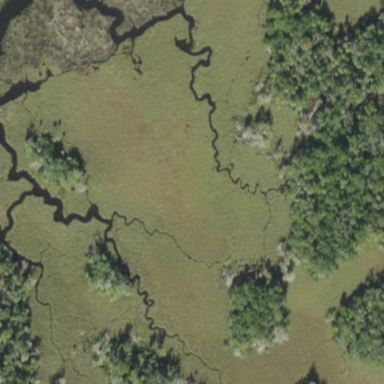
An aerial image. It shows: Marsh wetland.